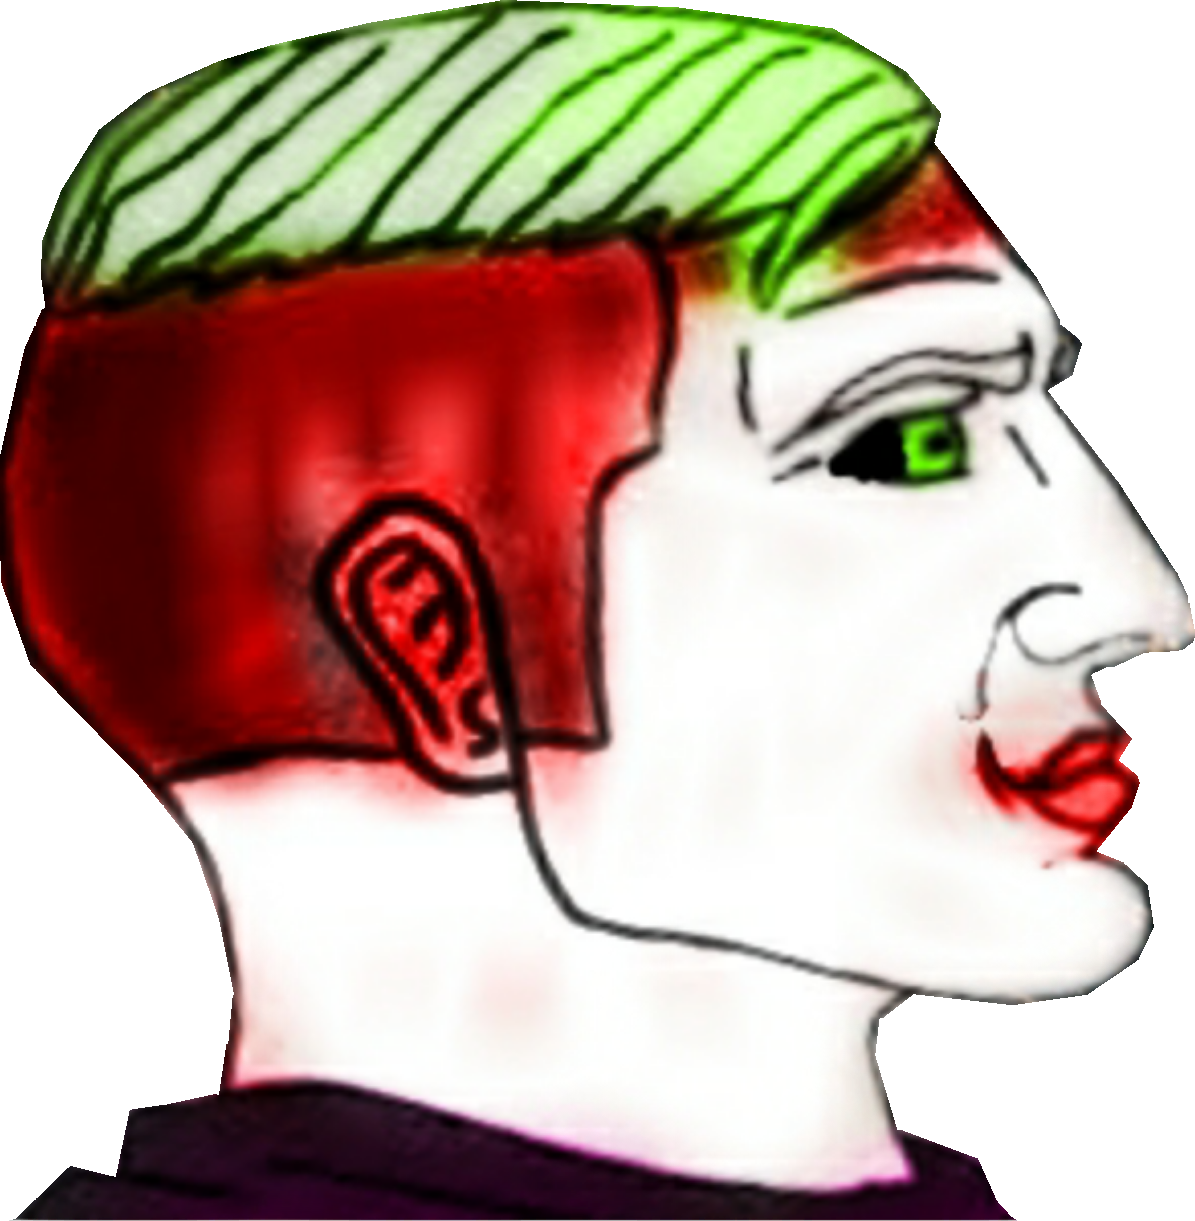
Label: 4_Yes_Chad